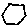
Label: hexagon